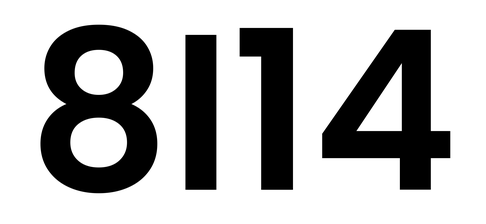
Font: Poppins-SemiBold